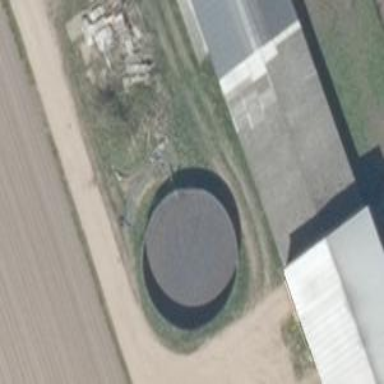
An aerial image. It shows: Building with storage tank.